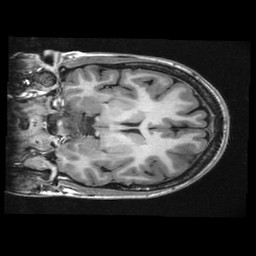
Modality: T1w
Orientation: coronal
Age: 29
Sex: female
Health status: healthy
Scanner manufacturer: ge
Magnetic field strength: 3 T
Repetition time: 0.008236 s
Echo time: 0.003108 s